Question: basically i have this iphone application that fetches data about different modules (subjects studied by student) from the applications sqlite database (from entity: module) and displays them in a uitableview.. at the moment when you click on a cell (that represents a module), it pushes a viewcontroller that contains details of the module.
name = module name, body = notes that user can save for the module.
i have added an assessment entity and its attributes are:
type = exam or assignment, name = name of assignment, data = date that it is due

What i want to do is:
1. Ask the user how many assessments they have for a specific module (e.g. "how many aassessments do you have for 'module a'?"
2. And then the user would say a number (e.g. 3), then the application should somehow add e.g. 3, assessments and show information (i.e. textfields etc) for each assessment in the module view page (that gets pushed when user selects a module)
If anyone can help, it would be greatly appreciated.. Also apologies if my explanation is a bit confusing..
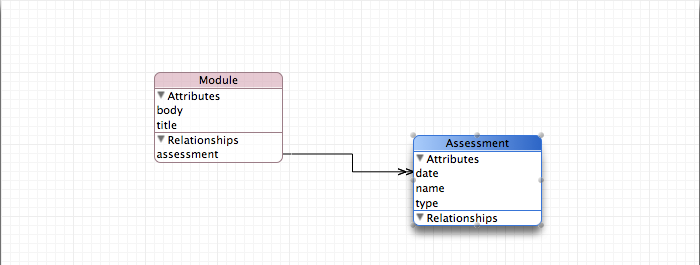
Answer: first of all you want to put an inverse relationship in from assessment back to module.
then you can create the module objects,
'''
for(int i=0;i<userInputValue;i++){
AssessmentObject *anAssessment= [NSEntityDescription insertNewObjectForEntityForName:@"Assesment" inManagedObjectContext:self.managedObjectContext];
[anAssessment setDate:[NSDate date]];
[anAssessment setName:@"Untitled module"];
[anAssessment setModule:self.currentModule];
}
'''
once they have been allocated then you need to push them to the modal view to control input
'''
ModalViewController *aModalViewController=[[ModalViewController alloc] init];
aModalViewController.assessmentSet = [self.currentModule assessments];
[self.navigationController pushModalViewController:aModalViewController animated:YES];
'''
you would then need to setup the modalViewController to allow editing of the objects in a set. maybe some next/previous buttons, and then get it to save the context when dismissed.